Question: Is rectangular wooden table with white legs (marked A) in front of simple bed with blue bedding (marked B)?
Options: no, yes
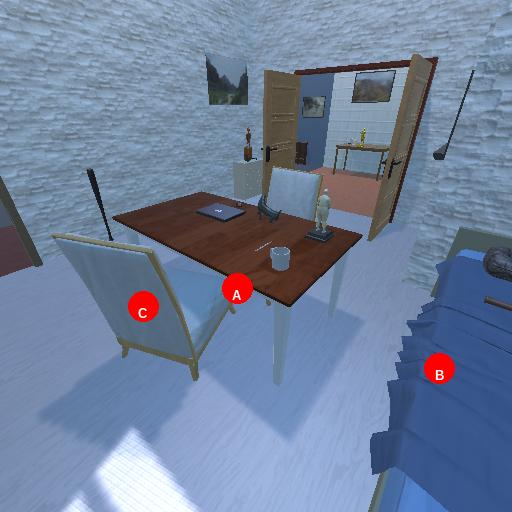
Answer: no